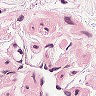
Metastatic tissue present: no